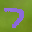
Label: 7